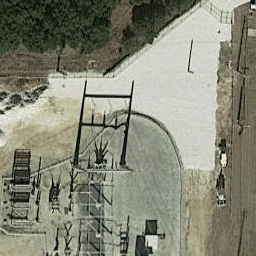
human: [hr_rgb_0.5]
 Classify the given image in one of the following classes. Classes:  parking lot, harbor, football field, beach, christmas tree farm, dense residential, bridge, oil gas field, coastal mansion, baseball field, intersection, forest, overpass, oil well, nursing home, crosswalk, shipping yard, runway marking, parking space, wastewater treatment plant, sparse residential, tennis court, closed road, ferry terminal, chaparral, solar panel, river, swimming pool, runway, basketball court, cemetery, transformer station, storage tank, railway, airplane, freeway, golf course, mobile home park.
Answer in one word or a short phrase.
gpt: transformer station